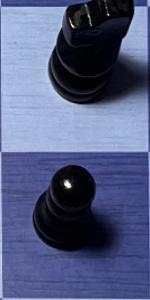
Label: Pawn_Black